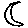
Label: moon